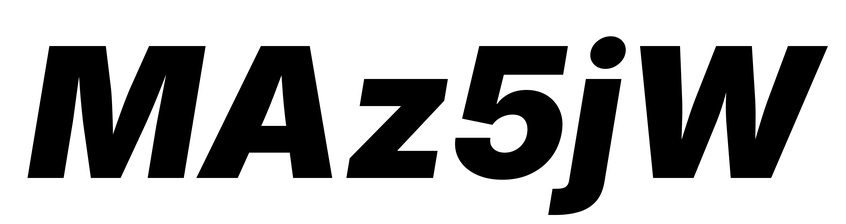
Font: Inter-Italic_Black_Italic